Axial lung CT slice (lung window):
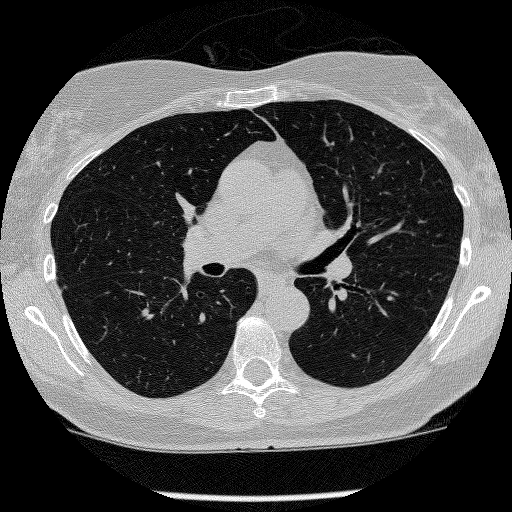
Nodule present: no